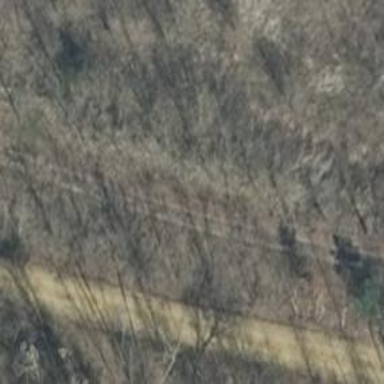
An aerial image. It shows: Track with ground surface of grade3.